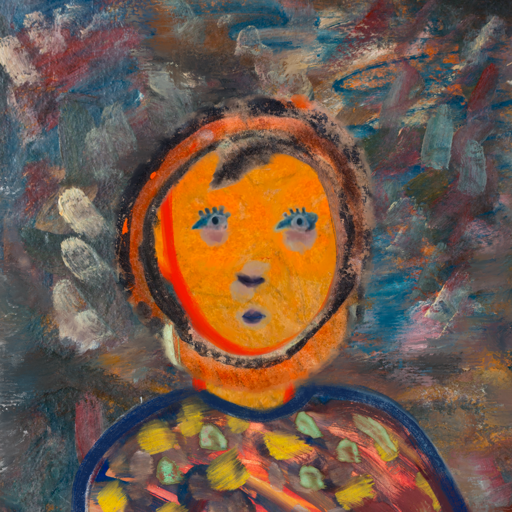
Background: Boggyland, Head And Neck Front: Sisters, Face Front: Hill_Girl, Bust: Mother_And_Son_Mother, Hair Front: Childish, Head Accessory: Blank, Second Necklace: Blank, Necklace: Blank, Baby: Blank